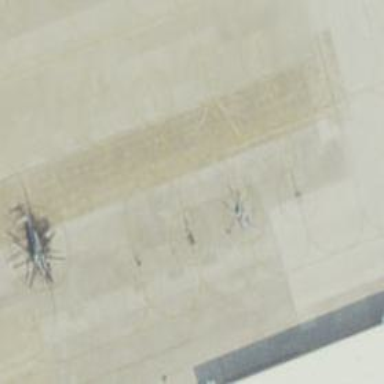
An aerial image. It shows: View of taxiway at the airport.